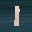
Label: 1